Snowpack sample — Loveland Pass, Silver Plume, Colorado, USA (12/14/25, 10:50 AM MST)
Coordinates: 39.664, -105.882
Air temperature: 36 °F
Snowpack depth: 67 cm
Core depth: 30 cm
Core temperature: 42.8 °F
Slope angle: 6°, slope face: 326°
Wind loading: low
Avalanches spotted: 0
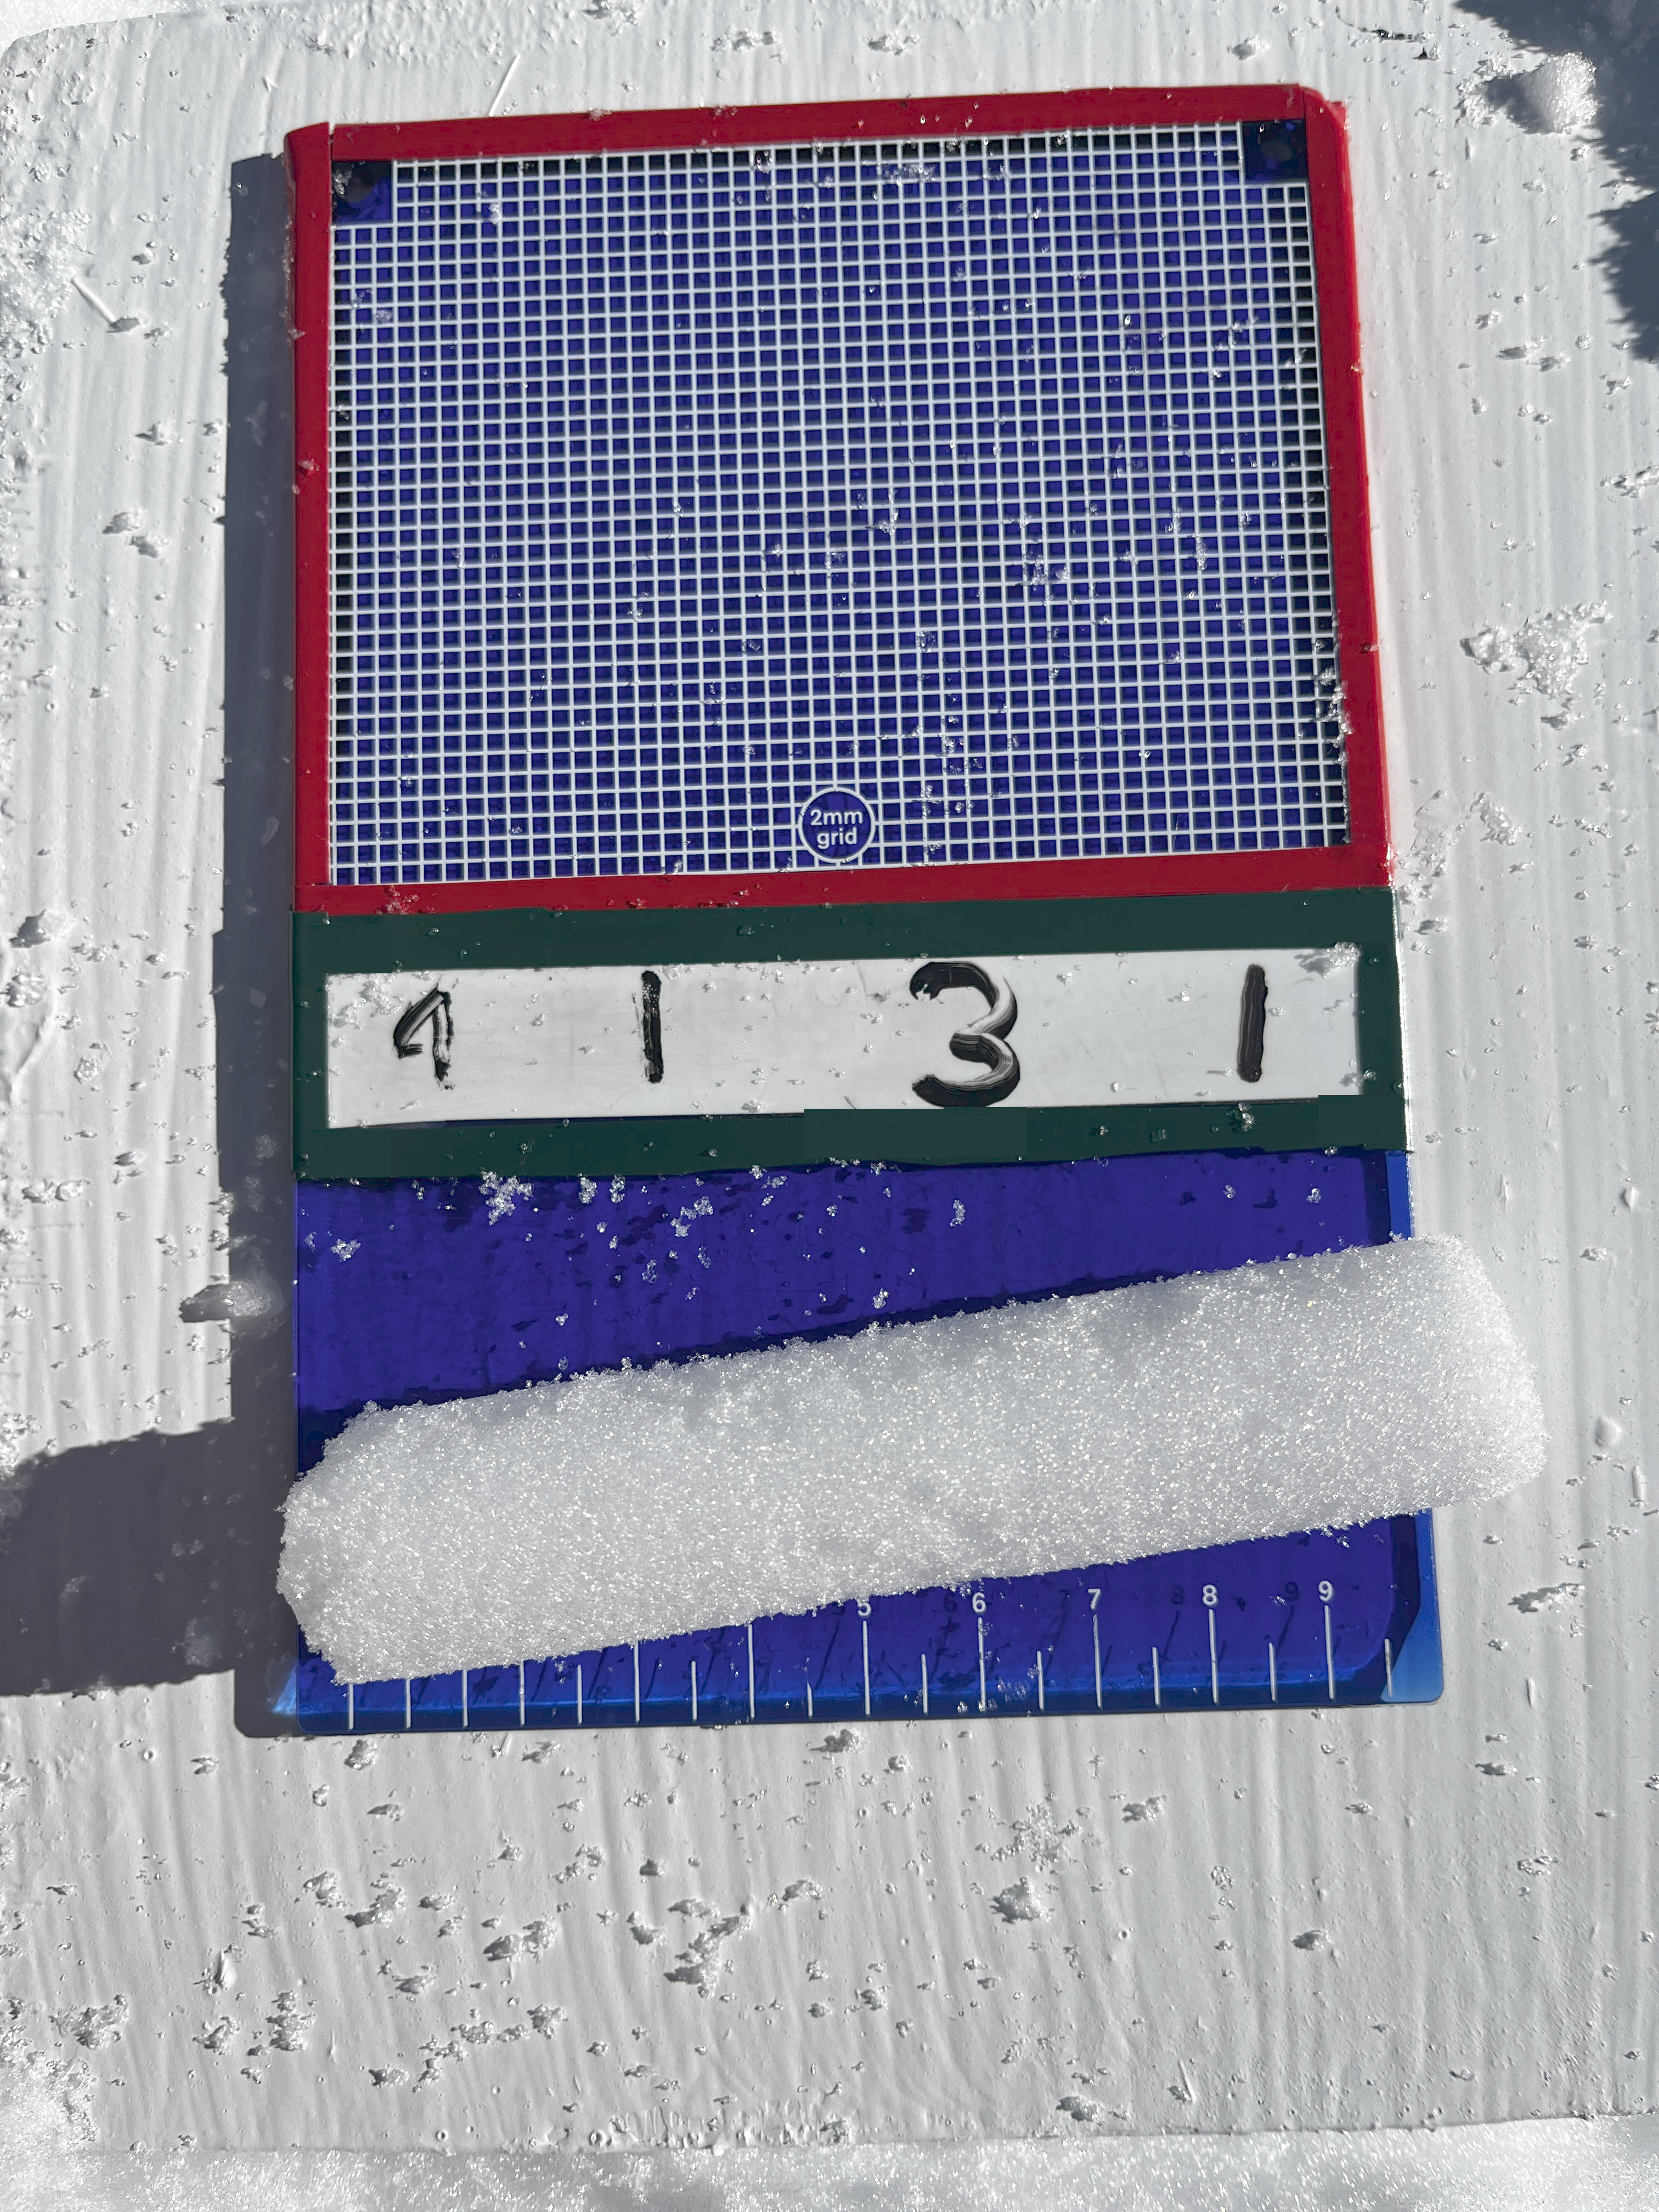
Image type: crystal_card
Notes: No avalanches spotted, very late start to the season with minimal snowpack